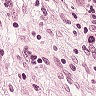
Metastatic tissue present: yes